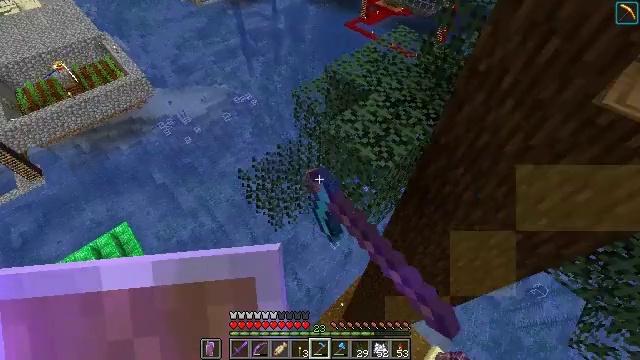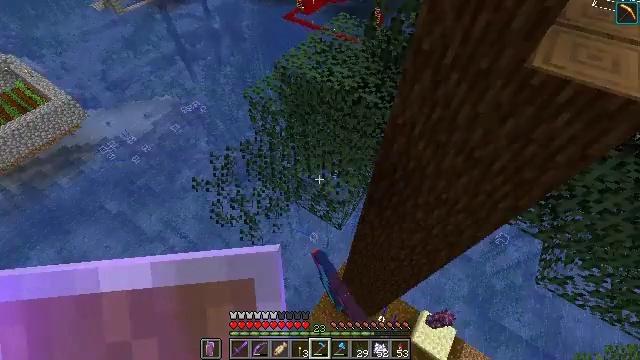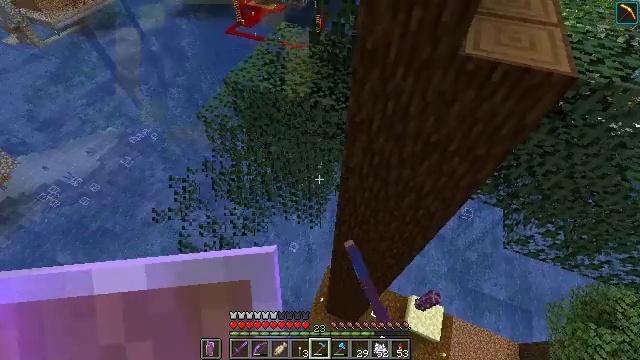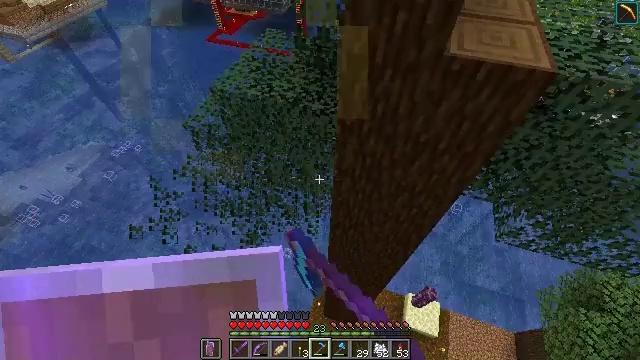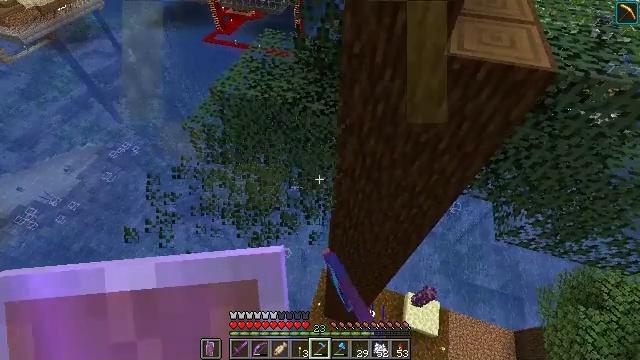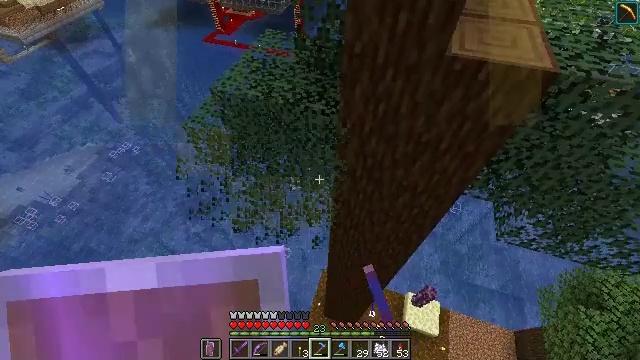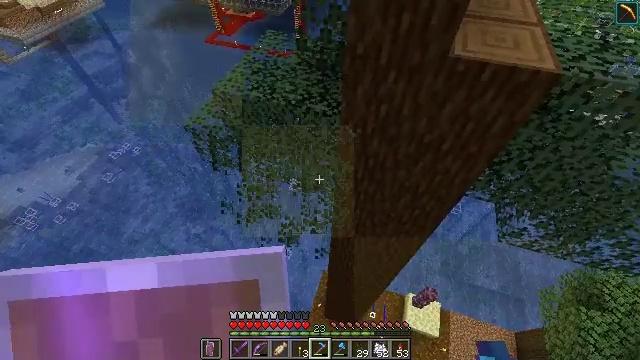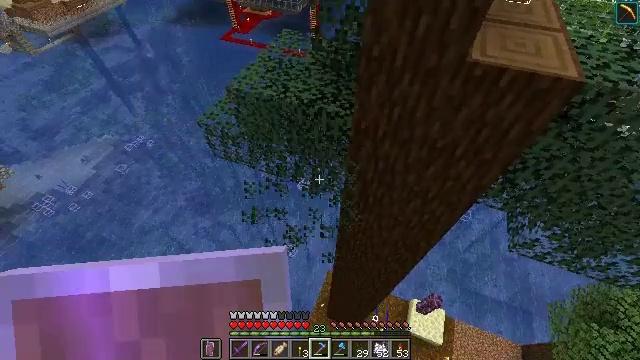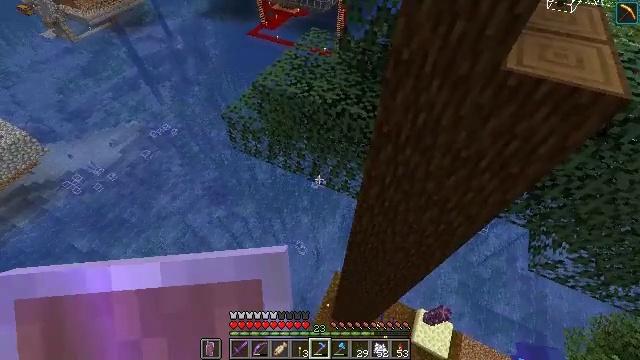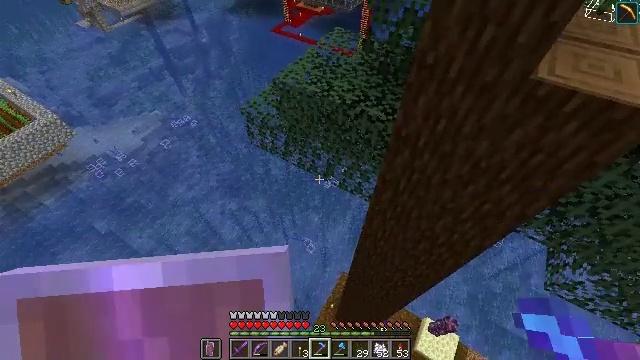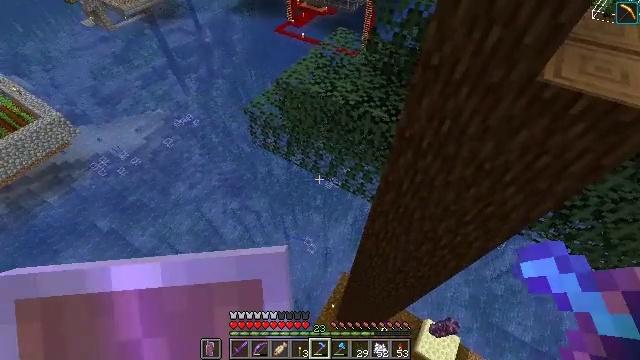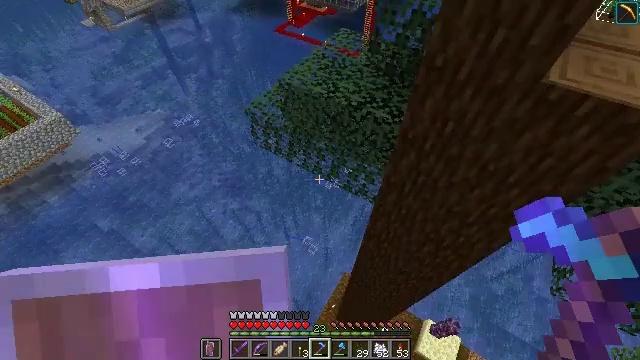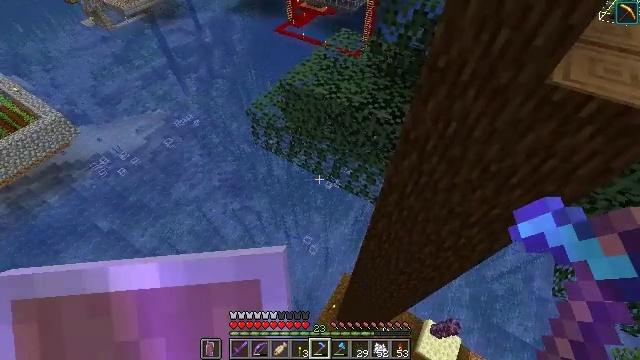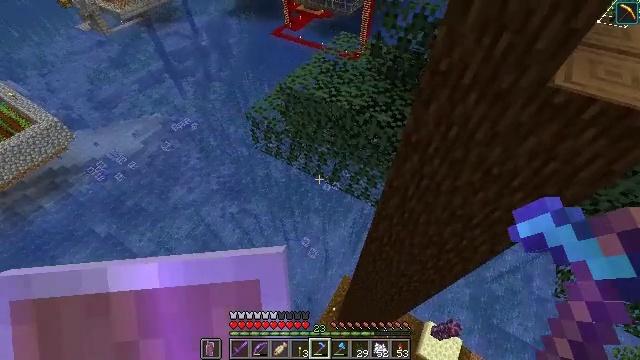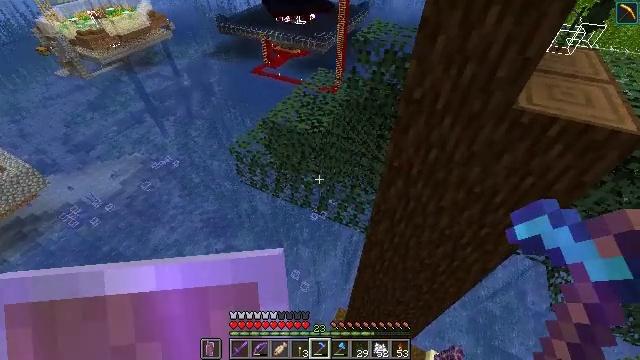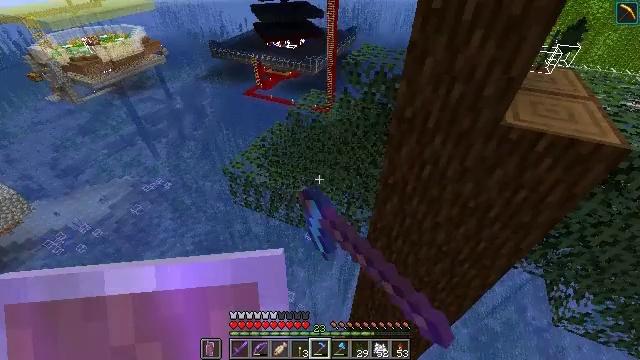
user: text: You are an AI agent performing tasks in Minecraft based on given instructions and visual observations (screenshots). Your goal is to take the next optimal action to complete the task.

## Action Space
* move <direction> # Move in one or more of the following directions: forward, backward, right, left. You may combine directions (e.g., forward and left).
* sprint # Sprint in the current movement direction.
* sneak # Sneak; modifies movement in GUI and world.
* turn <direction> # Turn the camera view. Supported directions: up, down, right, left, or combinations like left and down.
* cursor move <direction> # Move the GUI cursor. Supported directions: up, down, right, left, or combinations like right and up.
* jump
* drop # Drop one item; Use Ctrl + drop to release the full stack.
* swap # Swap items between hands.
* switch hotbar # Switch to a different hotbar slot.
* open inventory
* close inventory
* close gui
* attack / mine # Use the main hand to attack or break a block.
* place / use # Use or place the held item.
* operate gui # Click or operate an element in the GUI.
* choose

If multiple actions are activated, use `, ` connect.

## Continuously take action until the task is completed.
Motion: motion action
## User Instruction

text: Break the spruce leaves to clear the area.
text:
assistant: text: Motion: move forward, sneak, turn right and down, attack / mine
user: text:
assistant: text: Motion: move forward, sneak, turn right and up, attack / mine
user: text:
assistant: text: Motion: move forward, sneak, turn right, attack / mine
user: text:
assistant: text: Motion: move forward, sneak, attack / mine
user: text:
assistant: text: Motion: move forward, sneak, attack / mine
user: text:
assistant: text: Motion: move forward, sneak, attack / mine
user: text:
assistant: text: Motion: move forward, sneak, turn left, attack / mine
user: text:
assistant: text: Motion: move forward, sneak, turn left, attack / mine
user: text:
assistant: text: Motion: move forward, sneak, turn left, attack / mine
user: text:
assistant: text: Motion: move forward, sneak, attack / mine
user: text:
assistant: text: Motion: move forward, sneak, attack / mine
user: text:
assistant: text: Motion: move forward, sneak, attack / mine
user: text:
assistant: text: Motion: move forward, sneak, attack / mine
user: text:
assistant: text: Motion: move forward, sneak, turn right and up, attack / mine
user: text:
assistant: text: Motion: move forward, sneak, turn right and up, attack / mine
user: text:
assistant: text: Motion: move forward, sneak, turn up, attack / mine
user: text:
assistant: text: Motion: move forward, sneak, attack / mine
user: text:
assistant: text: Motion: move forward, sneak, attack / mine
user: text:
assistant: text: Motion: move forward, sneak, attack / mine
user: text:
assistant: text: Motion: sneak, attack / mine